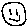
Label: smiley face